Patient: sex M, age 63
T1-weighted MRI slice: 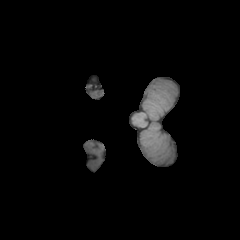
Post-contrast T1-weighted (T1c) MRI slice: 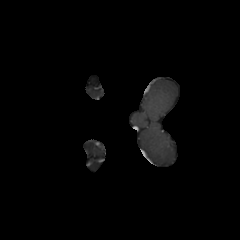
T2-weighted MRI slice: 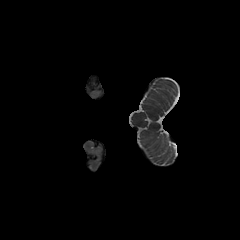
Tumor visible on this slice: no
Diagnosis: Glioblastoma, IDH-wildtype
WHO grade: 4